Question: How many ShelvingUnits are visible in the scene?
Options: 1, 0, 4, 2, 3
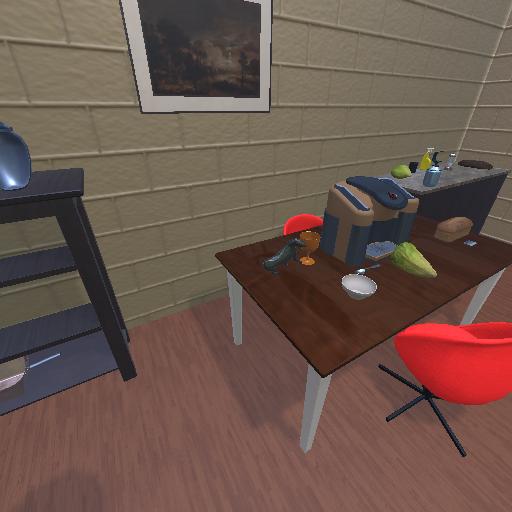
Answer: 1